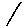
Label: line